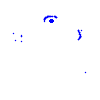
Particle: pion